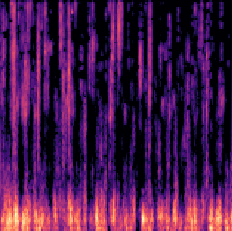
Sound class: Fire crackling